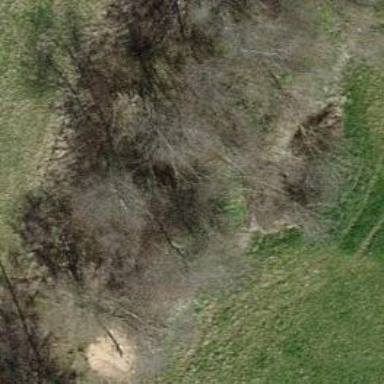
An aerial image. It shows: Row of trees in natural setting.